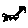
Label: bird